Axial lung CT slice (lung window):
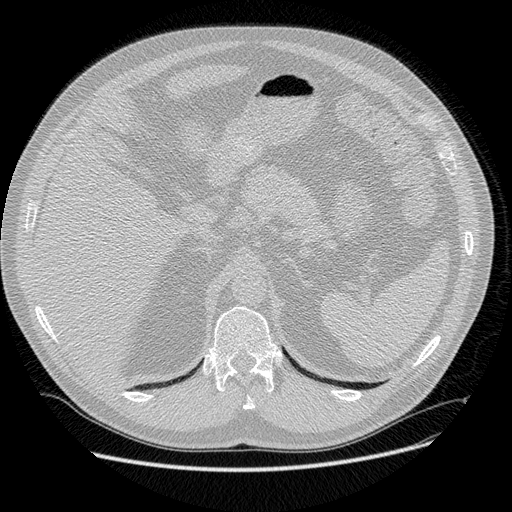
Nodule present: no